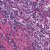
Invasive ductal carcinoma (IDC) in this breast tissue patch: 1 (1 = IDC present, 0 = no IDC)